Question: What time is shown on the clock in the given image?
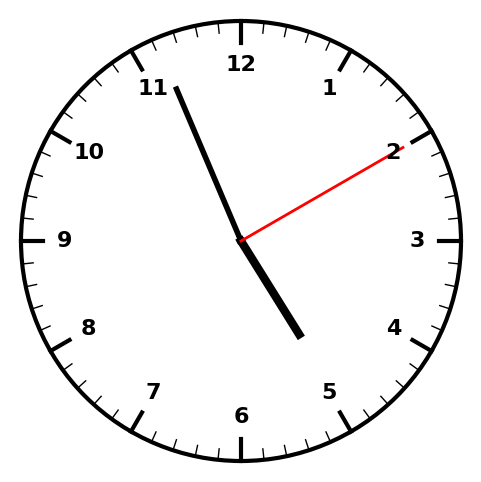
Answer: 04:56:10